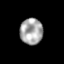
Tissue: skin
Cell type: Epithelial cells
Senescence score: 0.2116
Nuclear area (px): 585
Mean DAPI intensity: 166.138